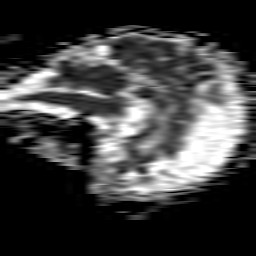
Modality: ADC
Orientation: sagittal
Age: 64
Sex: female
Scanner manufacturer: philips
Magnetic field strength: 1.5 T
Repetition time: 4.741 s
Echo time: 0.07764 s